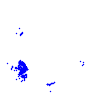
Particle: electron